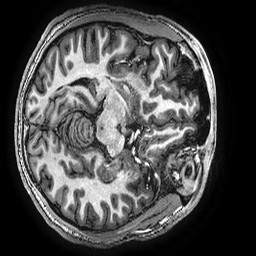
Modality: T1w
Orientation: axial
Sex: male
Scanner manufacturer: ge
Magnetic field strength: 3 T
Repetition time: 0.00766 s
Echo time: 0.003476 s